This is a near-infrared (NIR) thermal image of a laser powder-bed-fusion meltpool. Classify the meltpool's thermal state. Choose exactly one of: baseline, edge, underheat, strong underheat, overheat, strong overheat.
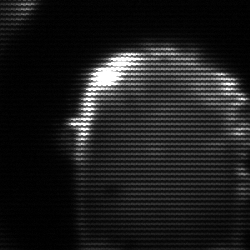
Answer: baseline